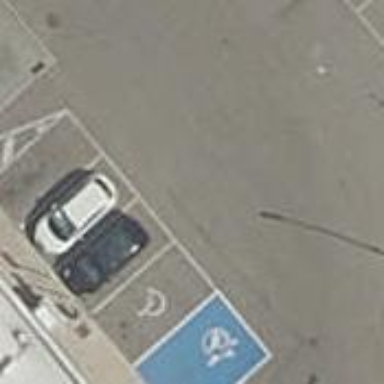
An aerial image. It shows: Street-side parking lot with asphalt surface.